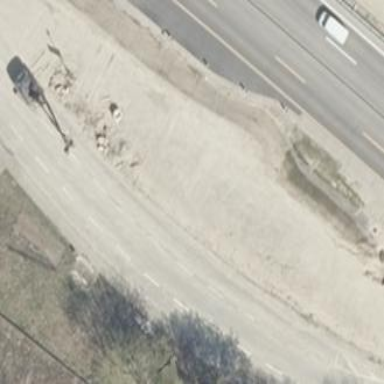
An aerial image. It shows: Rest area along the road.